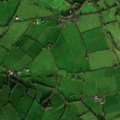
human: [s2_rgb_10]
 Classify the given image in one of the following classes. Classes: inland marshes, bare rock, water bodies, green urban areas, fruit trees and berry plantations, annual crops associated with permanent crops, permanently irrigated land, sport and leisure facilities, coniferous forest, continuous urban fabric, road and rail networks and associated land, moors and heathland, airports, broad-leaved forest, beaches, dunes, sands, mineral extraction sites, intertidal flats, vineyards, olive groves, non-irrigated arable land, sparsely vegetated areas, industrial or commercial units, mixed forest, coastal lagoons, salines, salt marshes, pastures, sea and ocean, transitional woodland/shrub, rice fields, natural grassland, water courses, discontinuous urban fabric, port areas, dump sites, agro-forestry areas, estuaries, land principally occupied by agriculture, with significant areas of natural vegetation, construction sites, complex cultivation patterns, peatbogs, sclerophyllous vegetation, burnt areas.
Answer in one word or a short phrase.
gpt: pastures